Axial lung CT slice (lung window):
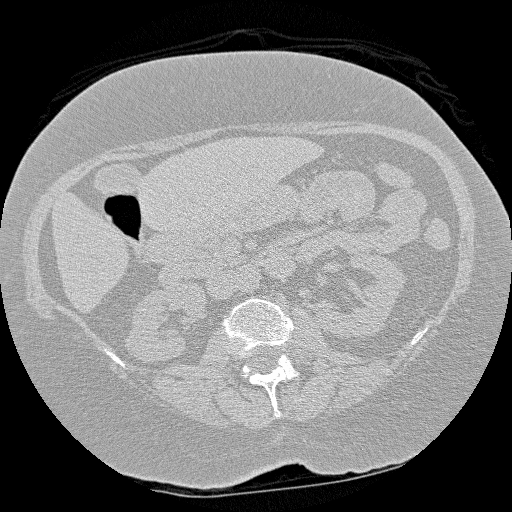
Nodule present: no